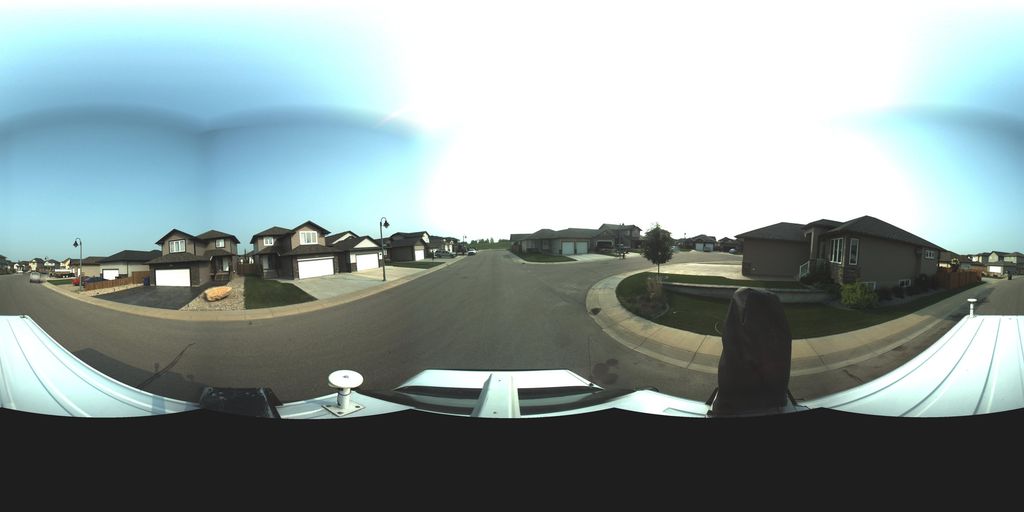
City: saskatoon